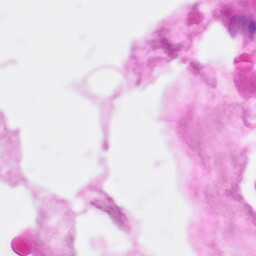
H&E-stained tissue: Pancreatic